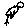
Label: bird